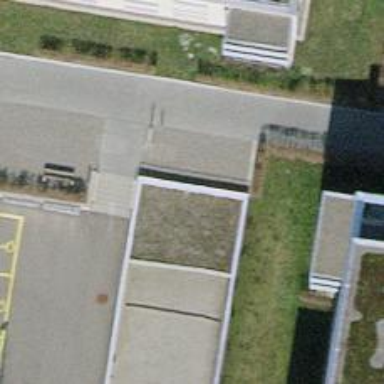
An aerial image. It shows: Parking entrance.